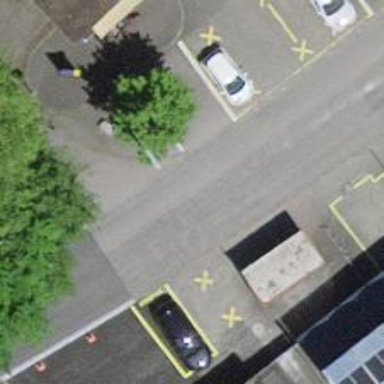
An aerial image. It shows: Public transport stop position.